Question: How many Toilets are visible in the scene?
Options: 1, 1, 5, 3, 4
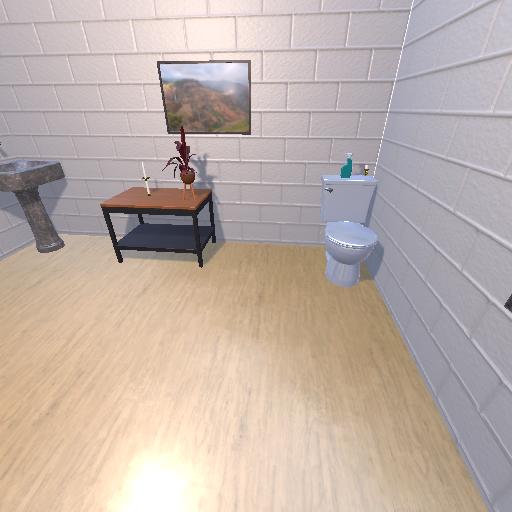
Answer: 1